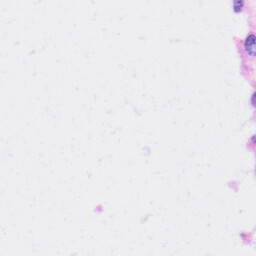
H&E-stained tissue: Liver